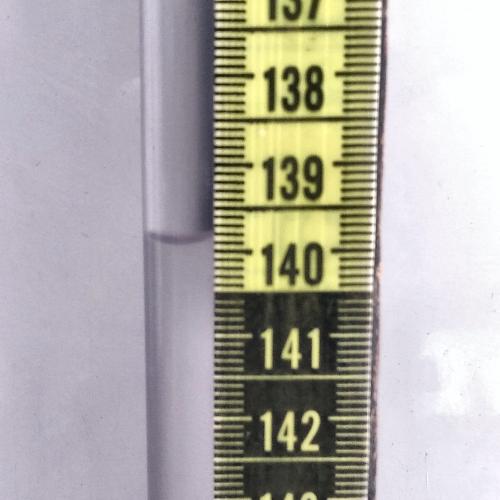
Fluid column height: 139.9 cm